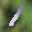
Label: 1